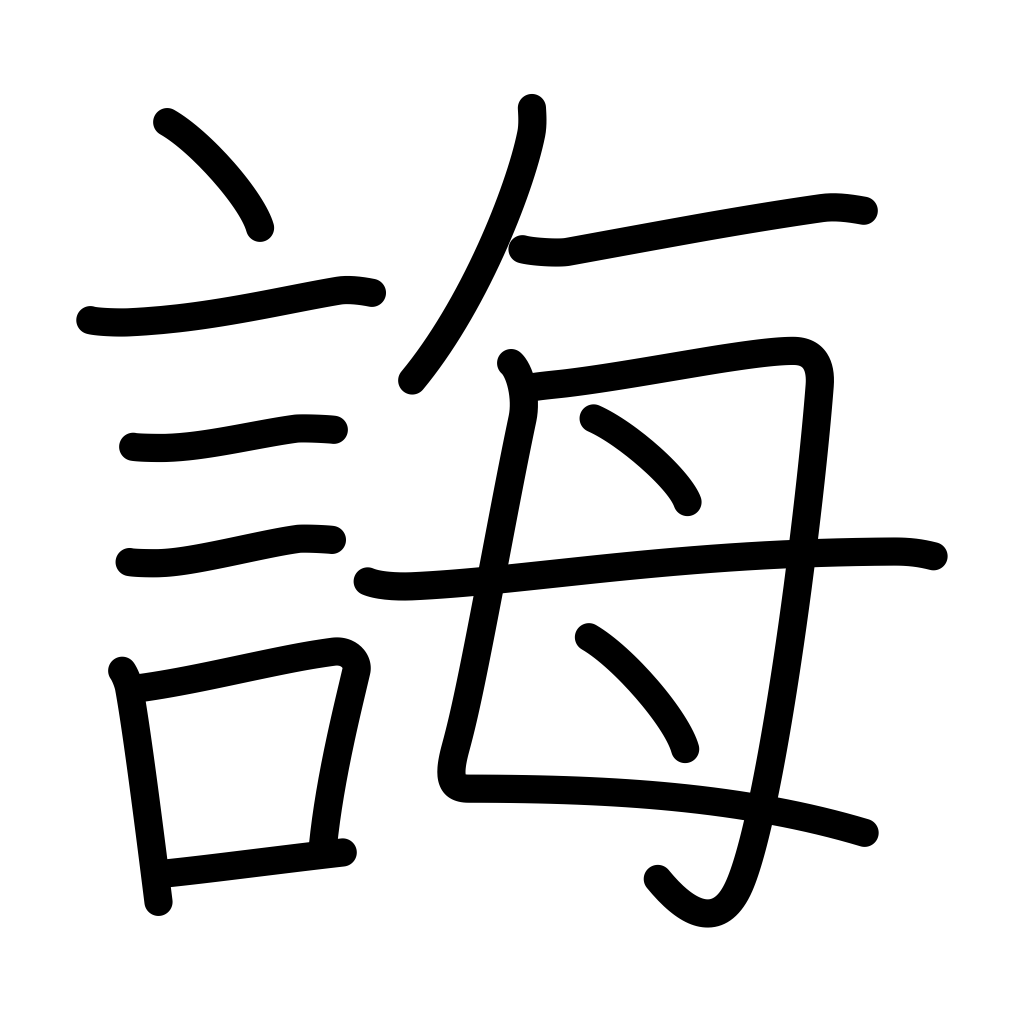
Meaning: instruct